Question:
Some fonts on Google Web Fonts support multiple "character sets". The thing is, if the web font I use only serves the "latin" glyphs, users who translate the page to a language whose glyphs aren't supported will clearly notice the messed up text.
I'd like my web fonts to support the most popular languages in the world aside from English, for example, Spanish, German, French, etc.
For this purpose, I'd like to know, which languages exactly, the "latin" and "latin-extended" cater to, individually.
I expect the answer to look like:
'''
Latin Character Set & Supported Languages:
- ..........
- ..........
- ..........
Latin-Extended Character Set & Supported Languages:
- ..........
- ..........
- ..........
'''
I couldn't find this info in Google Web Fonts documentation, or by Googling.
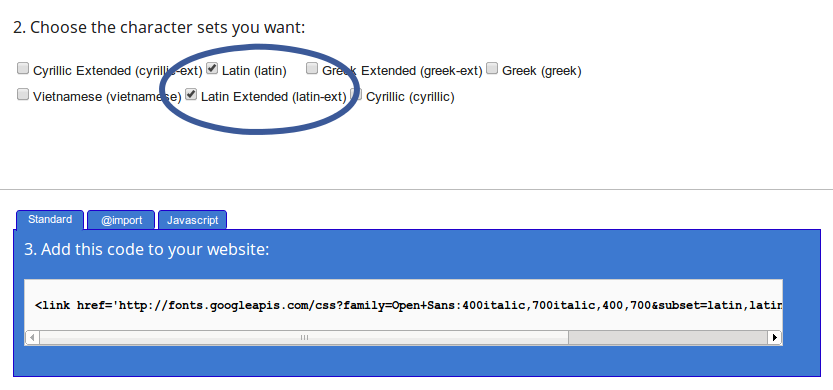
Answer: ## Latin
aka Unicode <URL>.
## Latin Extended
Latin Extended on Google fonts means practically block <URL>. Therefore if you don't aim specifically for some of the mentioned three languages and if you check "Latin Extended", make sure to check also "Latin".
In Unicode, there is also Latin-Extended-B block which added support mostly for non-European Latin alphabets, Azeri @ and Romanian S, T (to <URL> and some African languages, which also require Latin-Extended-Additional block.
African Latin languages are mostly not supported by Google's Latin Extended category (the list of compatible Google fonts is below). There are even more exotic C, D and E extensions (252 characters total) containing outdated and today mostly useless letters and symbols. This table sums this up (not 100% correct, just to get the idea of the blocks main intention):
'''
--------------------------------------------------------------------
| Unicode Latin Set | Latin Support | Google Name |
|==================================================================|
| Basic Latin (aka ASCII) | English | |
| Latin1-Supplement | Western European | Latin |
|------------------------------------------------------------------|
| Latin Extended A | European based | Latin Extended |
|------------------------------------------------------------------|
| Latin Extended B | non-European | Vietnamese |
|------------------------------------------------------------------|
| Latin Extended Additional | African | |
|------------------------------------------------------------------|
| Latin Extended C, D, E | Historical, Exotic | |
--------------------------------------------------------------------
'''
## How Google categorizes fonts
If the font contains SOME characters from Latin Extended A block, Google places it into Latin Extended category. There is no information if the font supports ALL characters from the block: the tab in font details, doesn't display all glyphs in font.
The "language" filter on Google fonts is rather confused and unclear: It contains Devanagari (which is not a language, but writing system and Unicode block), "Latin" and "Latin Extended" (which are not languages, but Google's pseudoblocks) and some languages that use some characters from other blocks. There is no clear separation to distinguish block support and language support there, nor if the support is full or partial. For time being, the only way to find this out is to try to display the characters from the list below.
## Languages support
From the <URL>
below inspected on <URL> and other sources, I do not count:
- - - - - - - -
Please comment if something important is missing or if some minority language is used in electronic communication. are official major country-wide languages. In this list there are languages spoken by at least hundreds of thousand people.
Clasical Latin, Aymara (Bolivia) (south Africa), Asturian (Spain), Corsu (France), , , , , Gaelic (Scotland), (Kiribati), , Hiligaynon (Philippines), Lombard (Italy), Malay, Shona (Zimbabwe), Sicilian, Swahili (central Africa).
- - - - - - - - - - - <URL>- - - - - - - - - - - - - -
- - - - - - - - - - <URL>- - - - - - - - - - - - - - - - -
. Full support of <URL>
- - - - - - - - - - - - -
## Combining diacritical marks
Alternatively, the font may support the Combining Diacritical Marks block: U+0300 to U+036F. For example, can be typed either as (aka ) or as + . Program supporting Unicode should both display and treat the same and provide some API to deal with it - like <URL> on this topic.
## Non-latin characters in Latin languages
Many Latin fonts support some characters outside of Latin scope, as they are common in Latin texts, namely:
- - - <URL>-
If your font doesn't support them, I recommend to try and see how it combines with fallback font like in this sentence (to copy and paste incl. the bullet sign)
> * "We sell 'cheap' capacitors in range mF-mF, 2EUR per pack"
## Customizing fonts
You might want to customize some fonts (if their licence allows it) by <URL> service or use them as a backup.
Fonts with extensive amount of characters:
- <URL>
If you really like some font that lacks support of some diacritics, it is quite easy to add the support using Font Forge. In that case read the font license carefully: from the legal point of view, font is software.